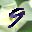
Label: 9